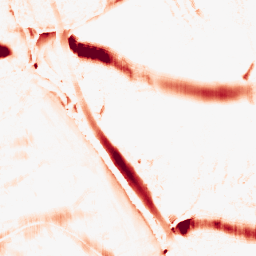
Category: morphological
Decomposition family: morphological_ellipse
Decomposition parameters: operation: opening
width: 30
height: 10
Upsampling method: cubic_mitchell
Upsampling parameters: scale: 8
Upsampling scale: 8